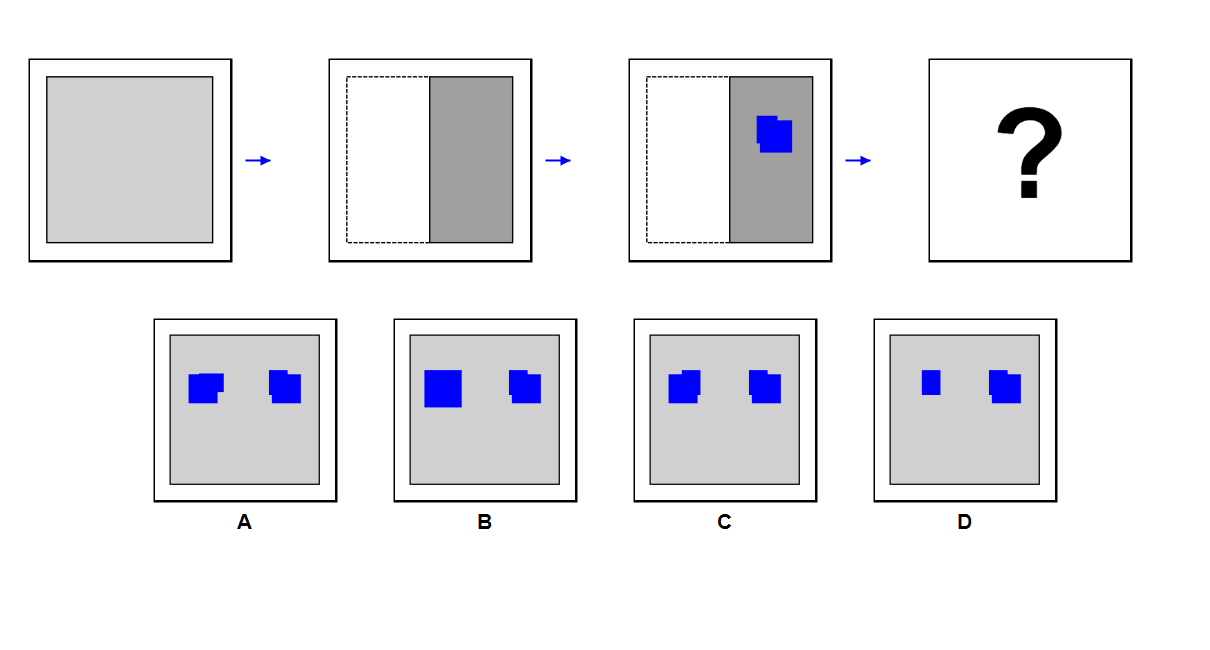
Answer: C